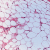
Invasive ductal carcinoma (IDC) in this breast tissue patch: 0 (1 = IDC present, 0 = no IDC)